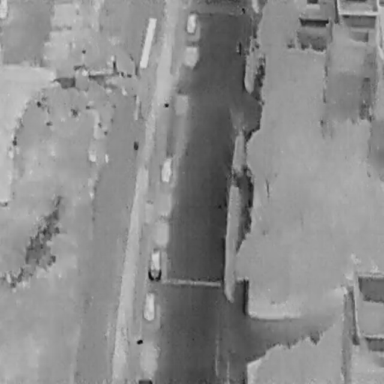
There are four Cars in the infrared image.